Question: Currently in my app when a user types some illegal destination in the URL bar, sees this:

I would like to make it more beautiful and customize it with my own markup and a bit of css.
-Do i need to program that on my app or i have to configure that in the application server?
-Where should i start from if i want to do that?
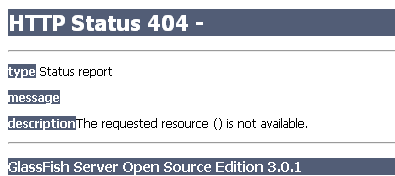
Answer: You can declare custom '<error-page>'s in 'web.xml' depending on '<error-code>' (the <URL>.
'''
<error-page>
<error-code>404</error-code>
<location>/WEB-INF/errorpages/404.xhtml</location>
</error-page>
'''
You've all freedom to fill in the markup in '404.xhtml'.